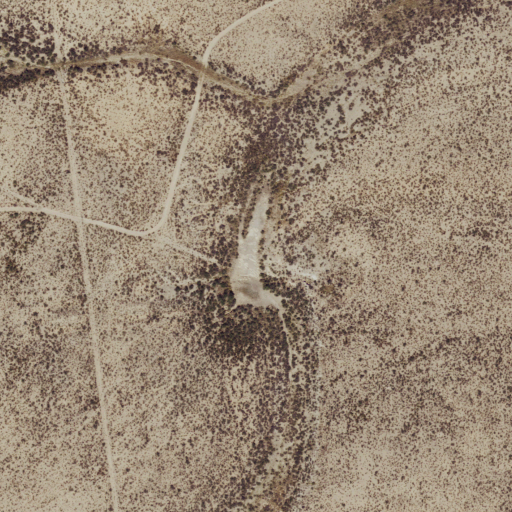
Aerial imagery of valley in Texas named Antelope Draw containing only shrub